Here is the envelope spectrum of one vibration snapshot from a rolling-element bearing, with each characteristic fault-frequency family marked on the frequency axis. What is the most likely bearing condition (normal, inner_race, outer_race, ball)?
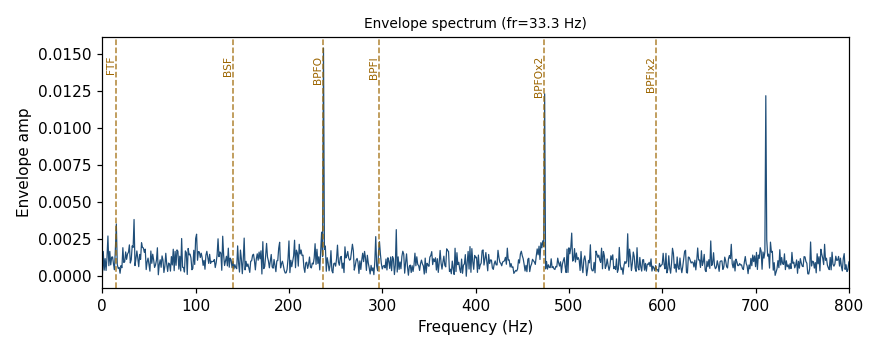
Answer: outer_race